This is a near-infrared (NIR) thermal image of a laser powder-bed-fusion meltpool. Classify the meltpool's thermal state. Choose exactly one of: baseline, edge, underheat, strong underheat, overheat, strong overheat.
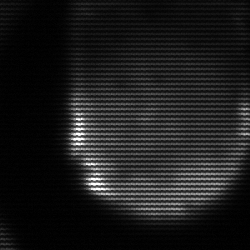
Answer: edge